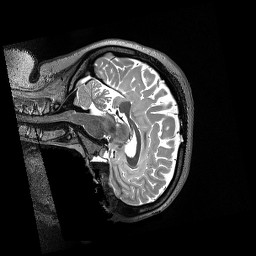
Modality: T2w
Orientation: sagittal
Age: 22
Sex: female
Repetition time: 3.2 s
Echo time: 0.563 s